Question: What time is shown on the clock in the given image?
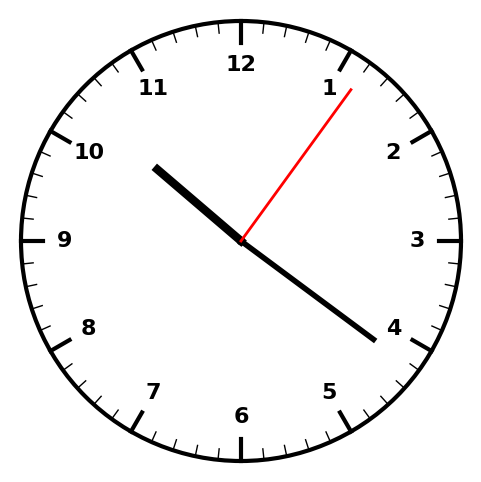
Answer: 10:21:06